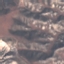
Land use / land cover class: HerbaceousVegetation